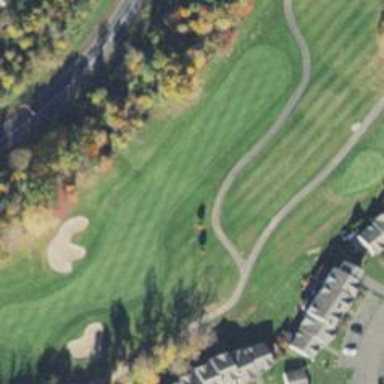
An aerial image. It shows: Service road designated as golf cart path.